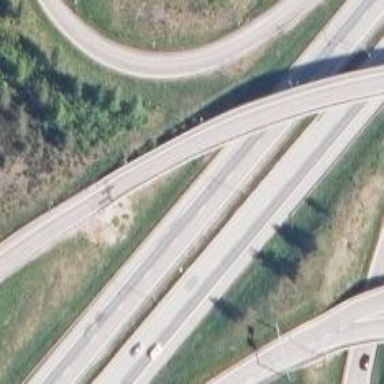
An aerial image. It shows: Bridge over motorway link with asphalt surface.